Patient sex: F
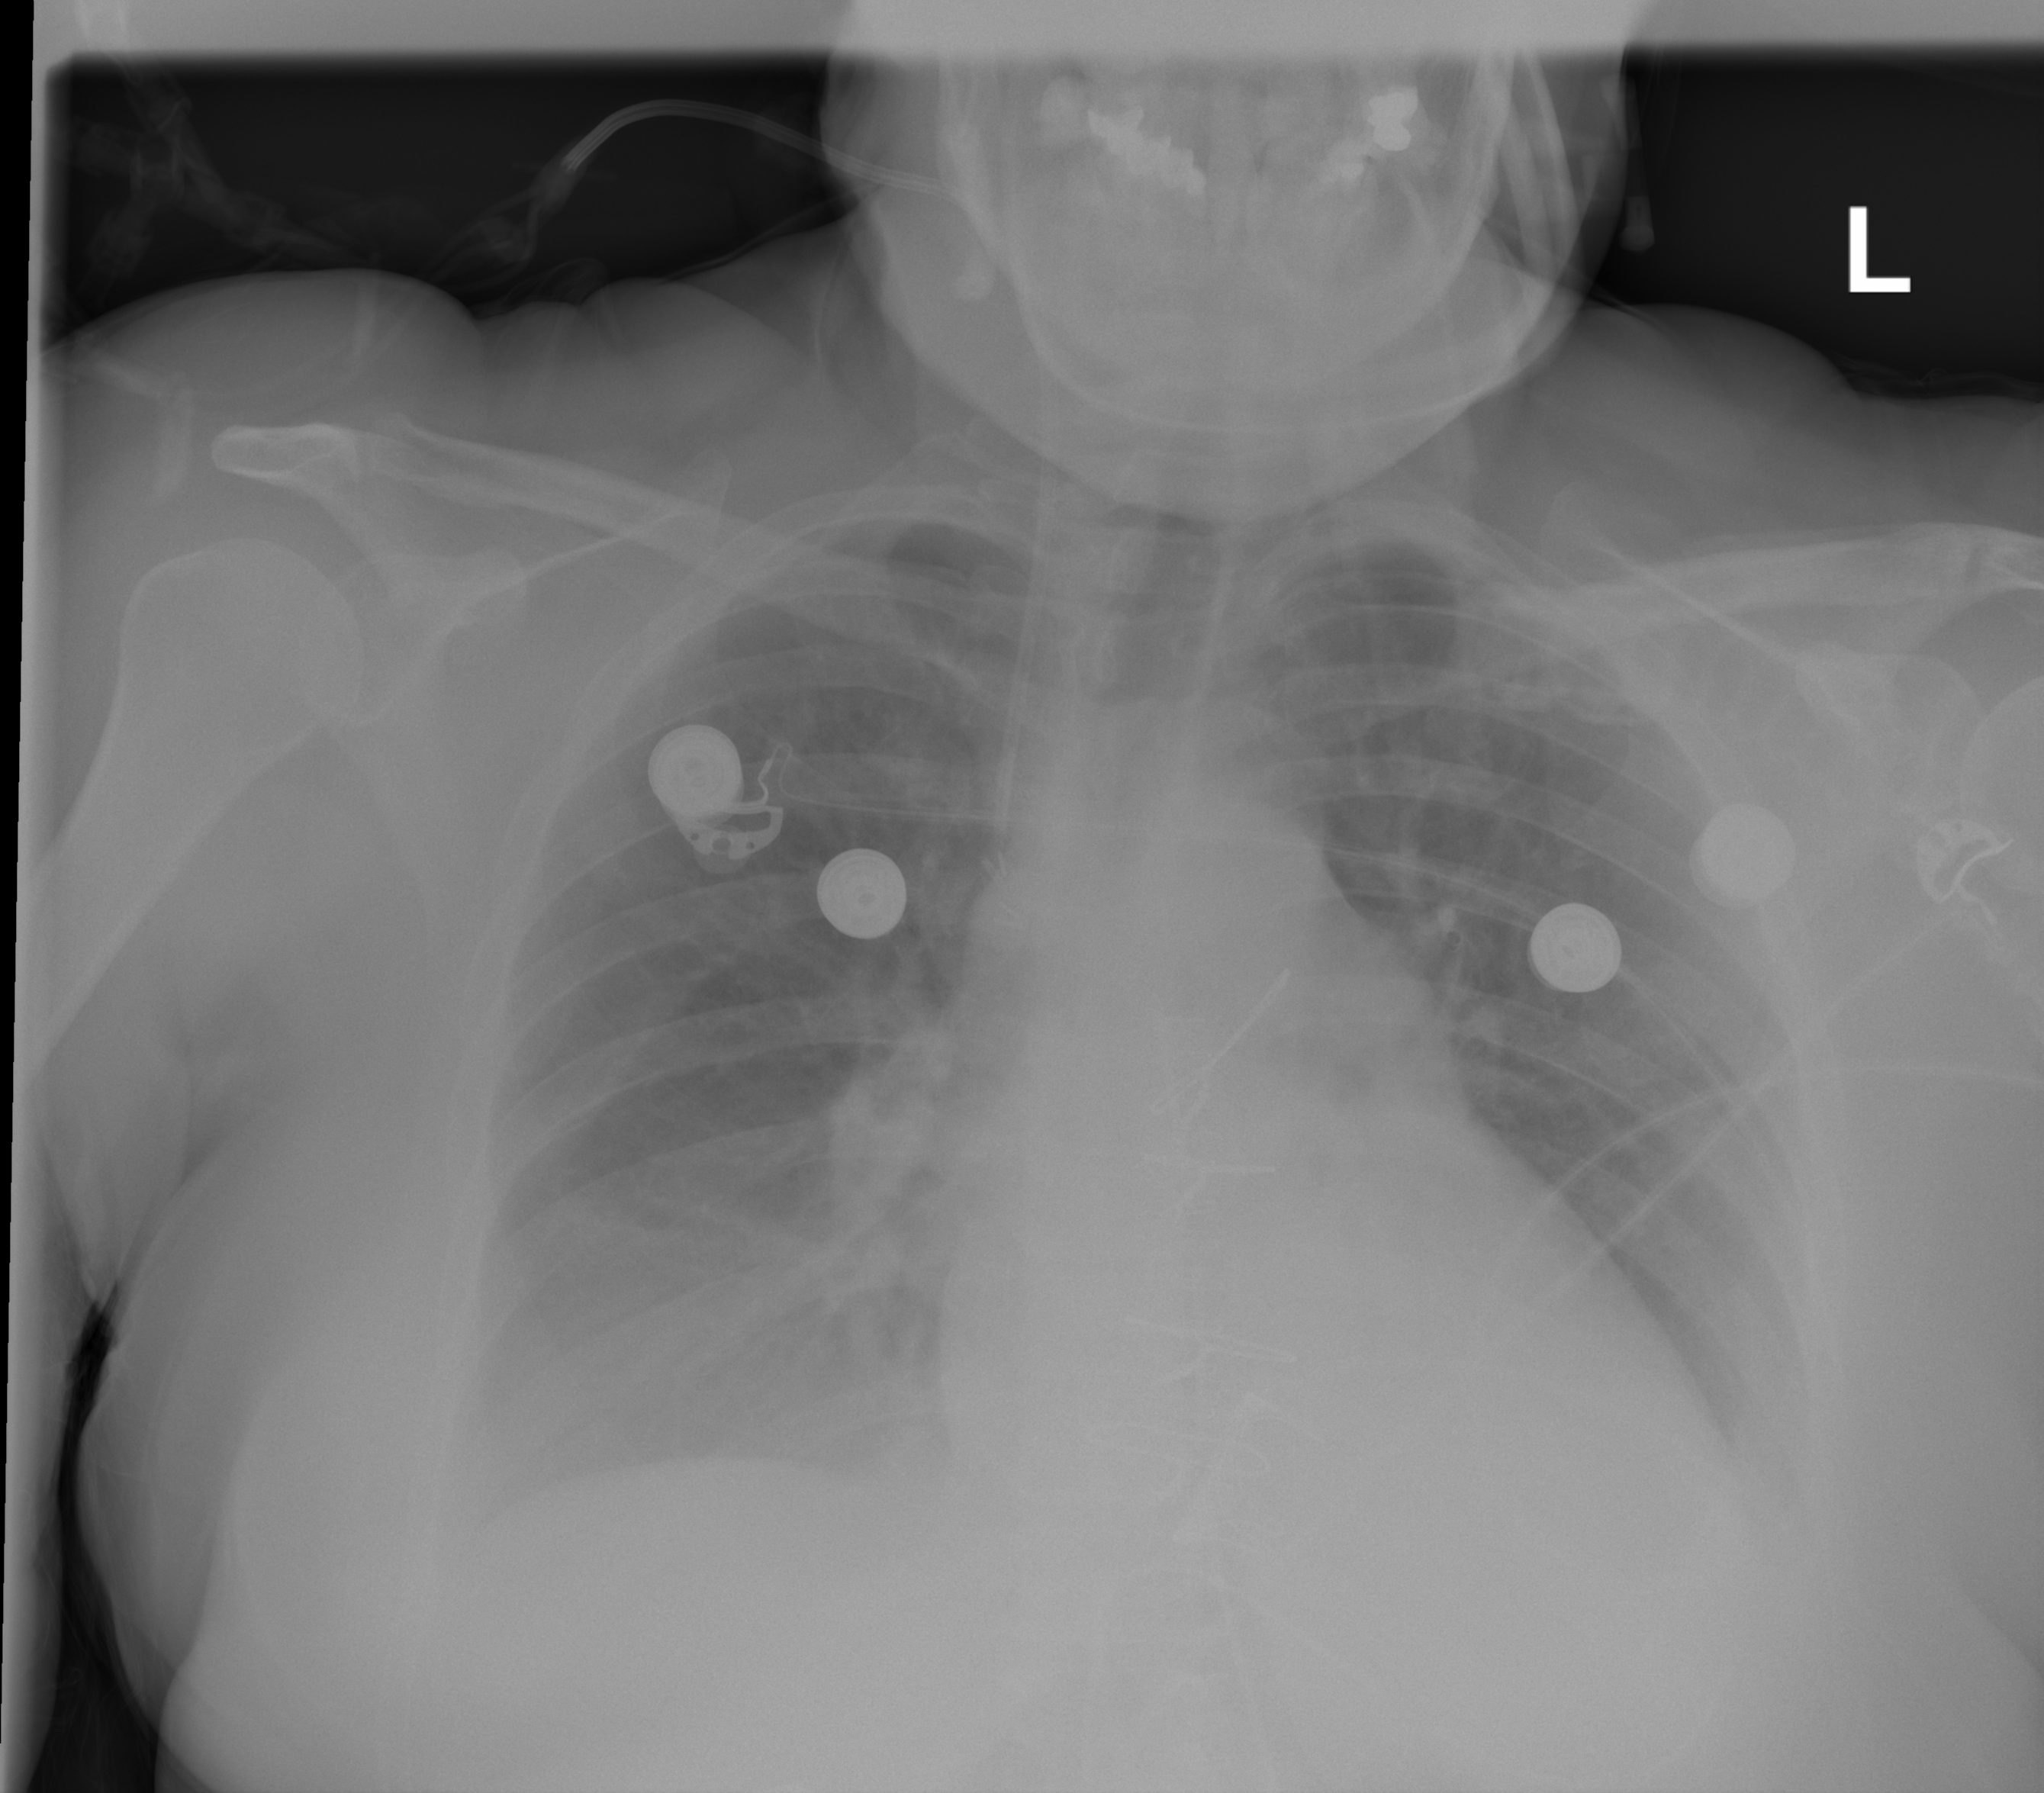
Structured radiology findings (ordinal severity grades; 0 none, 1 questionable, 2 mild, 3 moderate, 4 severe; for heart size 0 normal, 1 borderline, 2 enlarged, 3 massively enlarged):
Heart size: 0
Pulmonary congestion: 0
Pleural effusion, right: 2
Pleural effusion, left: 2
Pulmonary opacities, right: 0
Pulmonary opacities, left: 0
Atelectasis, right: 2
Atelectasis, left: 2